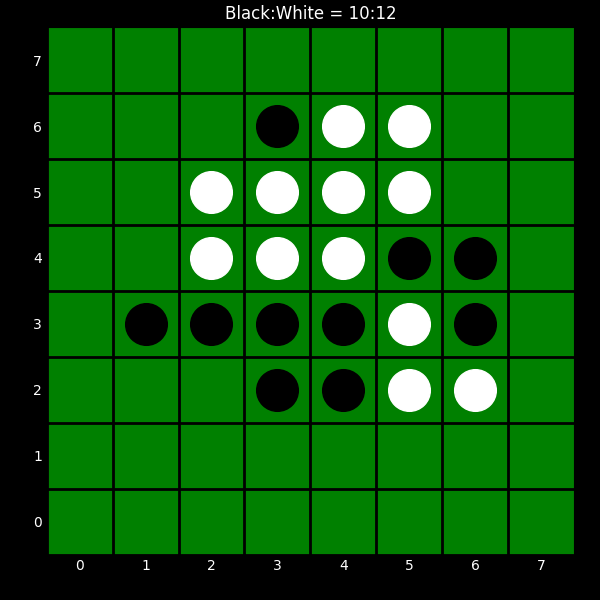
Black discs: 10
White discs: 12